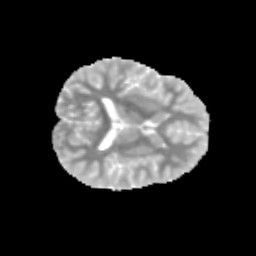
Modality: MD
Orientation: axial
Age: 10
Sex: female
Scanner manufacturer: siemens
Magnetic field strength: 3 T
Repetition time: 3.8 s
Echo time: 0.07 s